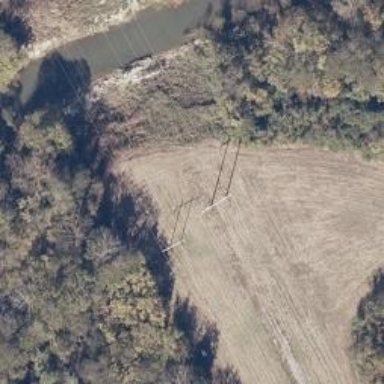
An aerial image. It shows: H-frame designed tower for power lines.